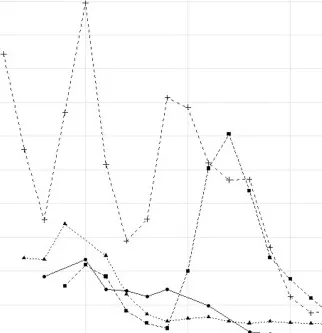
Graphs showing serum ferritin and CRP concentrations after initiation of anakinra for all four cases. (A) Ferritin concentration (in micrograms per litre).
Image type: chart (chart)